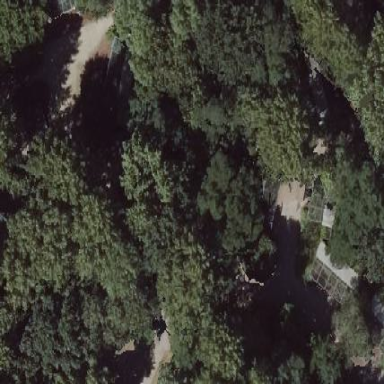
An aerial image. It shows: Forest area.